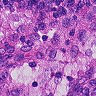
Metastatic tissue present: no